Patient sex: M
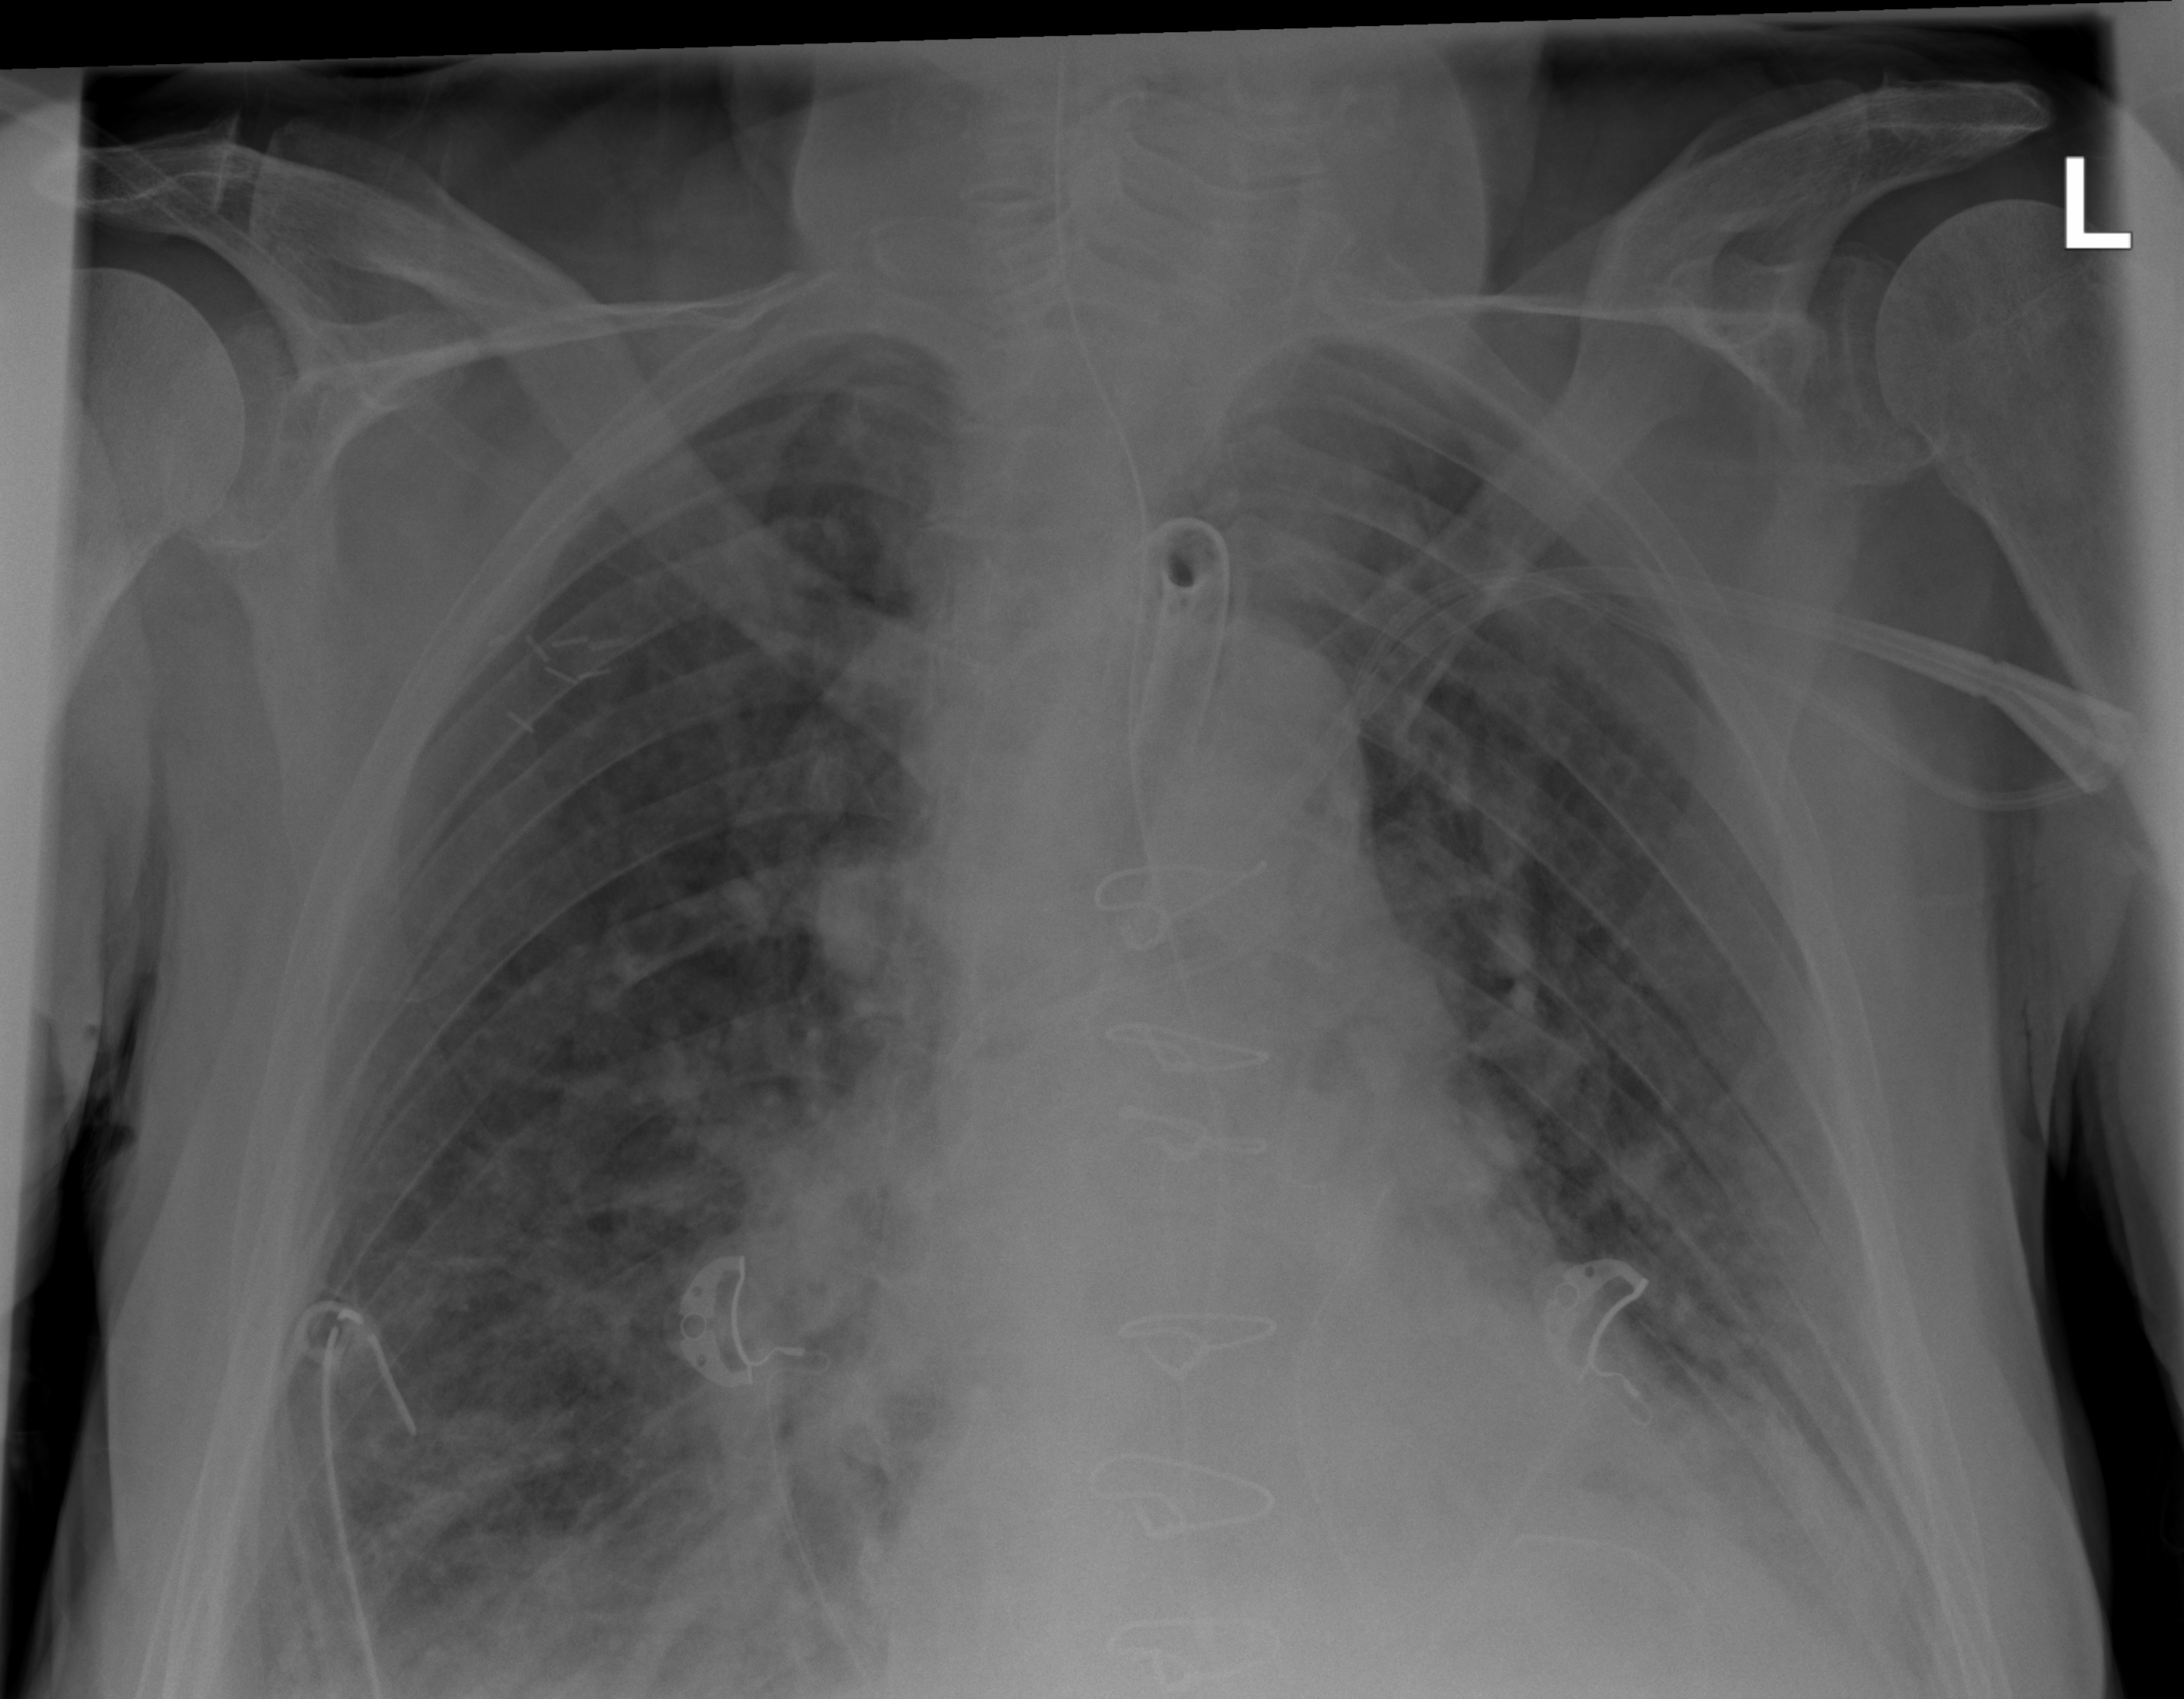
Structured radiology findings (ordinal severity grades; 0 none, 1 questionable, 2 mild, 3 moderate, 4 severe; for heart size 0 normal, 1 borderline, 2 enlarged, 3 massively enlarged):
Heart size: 2
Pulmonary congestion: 2
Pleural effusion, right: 1
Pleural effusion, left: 1
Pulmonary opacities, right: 2
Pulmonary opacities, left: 2
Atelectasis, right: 2
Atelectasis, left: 2